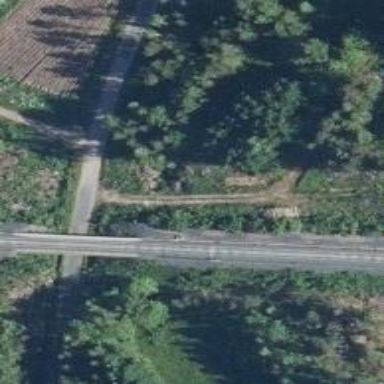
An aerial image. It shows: Railway with continuous electrified contact lines.